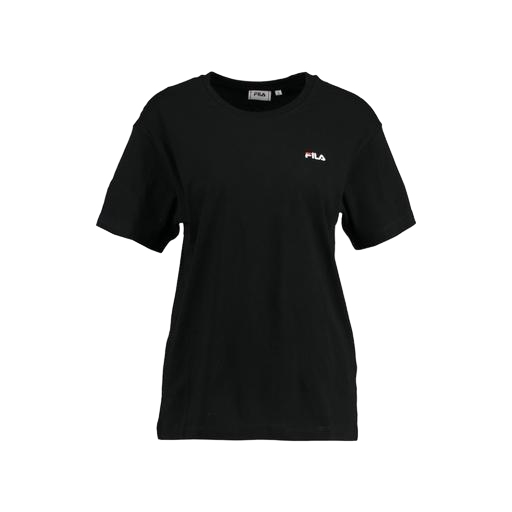
classic tee, mid t-shirt, regular t-shirt, white background